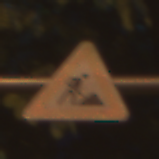
Verkehrszeichen: Arbeitsstelle
Umgebung: Outdoor, Urban
Tageszeit: Night
Wetter: PartlyCloudy
Licht: Artificial
Jahreszeit: NotSpecified
Kontrast: HighContrast